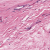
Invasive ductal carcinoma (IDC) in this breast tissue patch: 0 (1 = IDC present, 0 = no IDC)